Question: How do I add the Share submenu in a Mac app? An example is Safari > File > Share. I poked at the <URL>, but it does not include a working menu item.

Right now I have a button that displays a picker of available sharing services when tapped:
'''
NSMutableArray *shareItems = [NSMutableArray arrayWithObject:[self.noteSynopsisView string]];
NSSharingServicePicker *sharingServicePicker = [[NSSharingServicePicker alloc] initWithItems:shareItems];
sharingServicePicker.delegate = self;
[sharingServicePicker showRelativeToRect:[self.shareButton bounds] ofView:self.shareButton preferredEdge:NSMaxYEdge];
'''
I've also defined a Share submenu item under the File menu for my MainWindow.xib.
As I understand it, the NSSharingService list is being generated on the fly. So I can't really predefine the services to the menu item I have created in Interface Builder.
Thanks for your help.
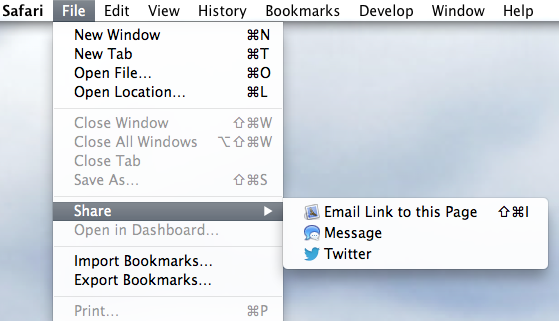
Answer: Look at NSSharingService's +sharingServicesForItems:. In a -validateMenuItem: method you could create a submenu using the -title and -image of the NSSharingServices it returns. Associate each service with each menu item, and point the action of each menu item at this:
'''
- (IBAction)shareFromService:(id)sender {
[[sender representedObject] performWithItems: arrayOfItemsToShare];
}
'''
It's really quite simple. Apple did a good job on this one.